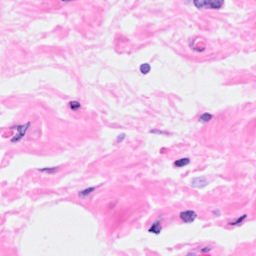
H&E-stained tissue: Breast